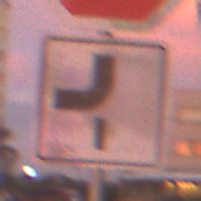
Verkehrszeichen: VerlaufVorfahrtsstrasse7
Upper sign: Stop
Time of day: SunriseSunset
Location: Outdoor (Urban)
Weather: PartlyCloudy
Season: NotSpecified
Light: Natural